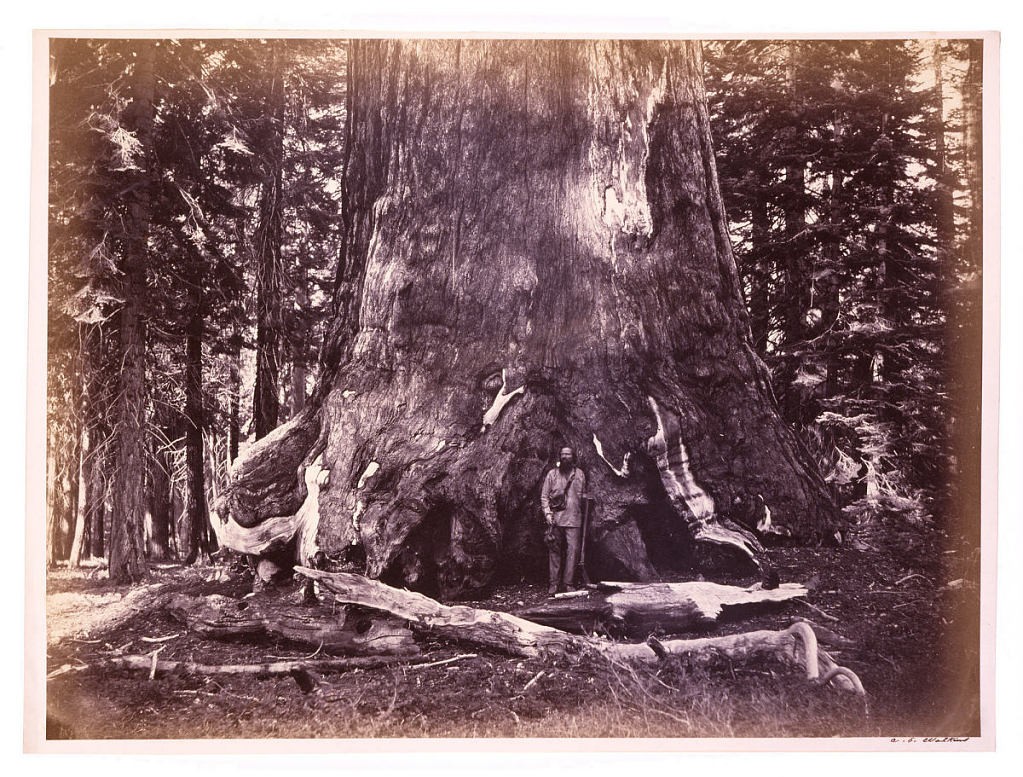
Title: Mariposa Grove, Grizzly Giant, Yosemite
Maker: Carleton E. Watkins, American, 1829 – 1916
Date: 1861–66
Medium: Albumen silver print
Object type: Photograph
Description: View of forest, man with rifle, standing before an enormous tree trunk.